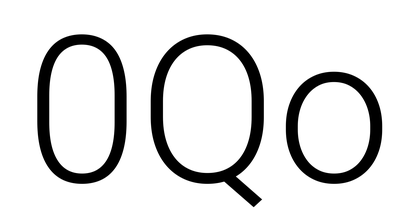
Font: Roboto_Light